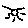
Label: sun